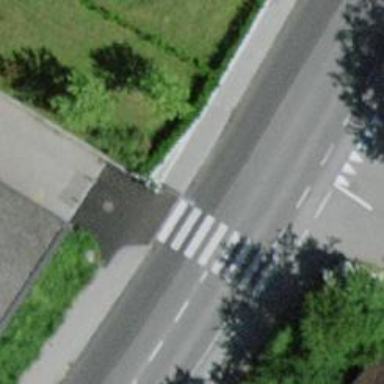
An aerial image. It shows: Uncontrolled zebra crossing with white markings on the road.